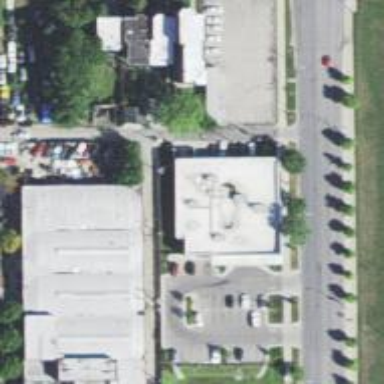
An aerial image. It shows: Clinic.